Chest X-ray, PA view. Patient: 24 years old, sex M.
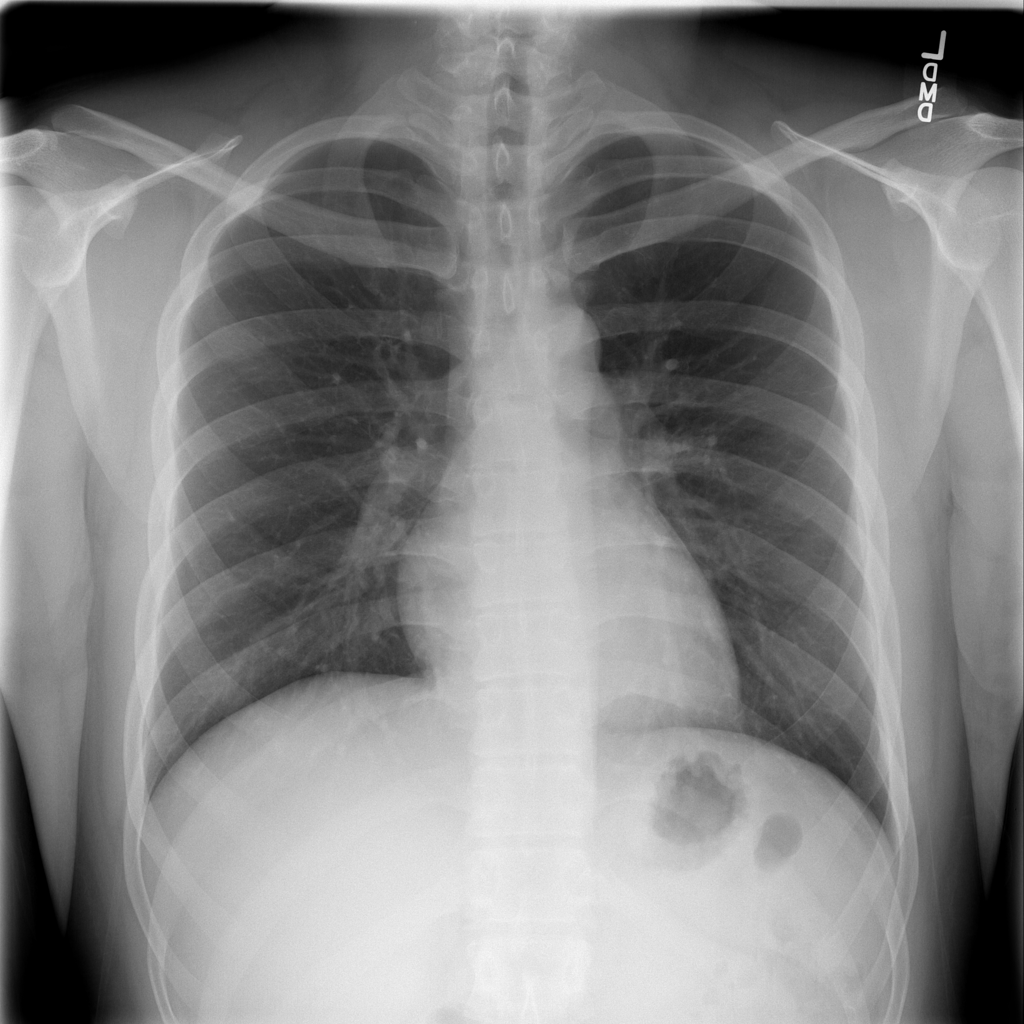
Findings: No Finding